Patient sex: M
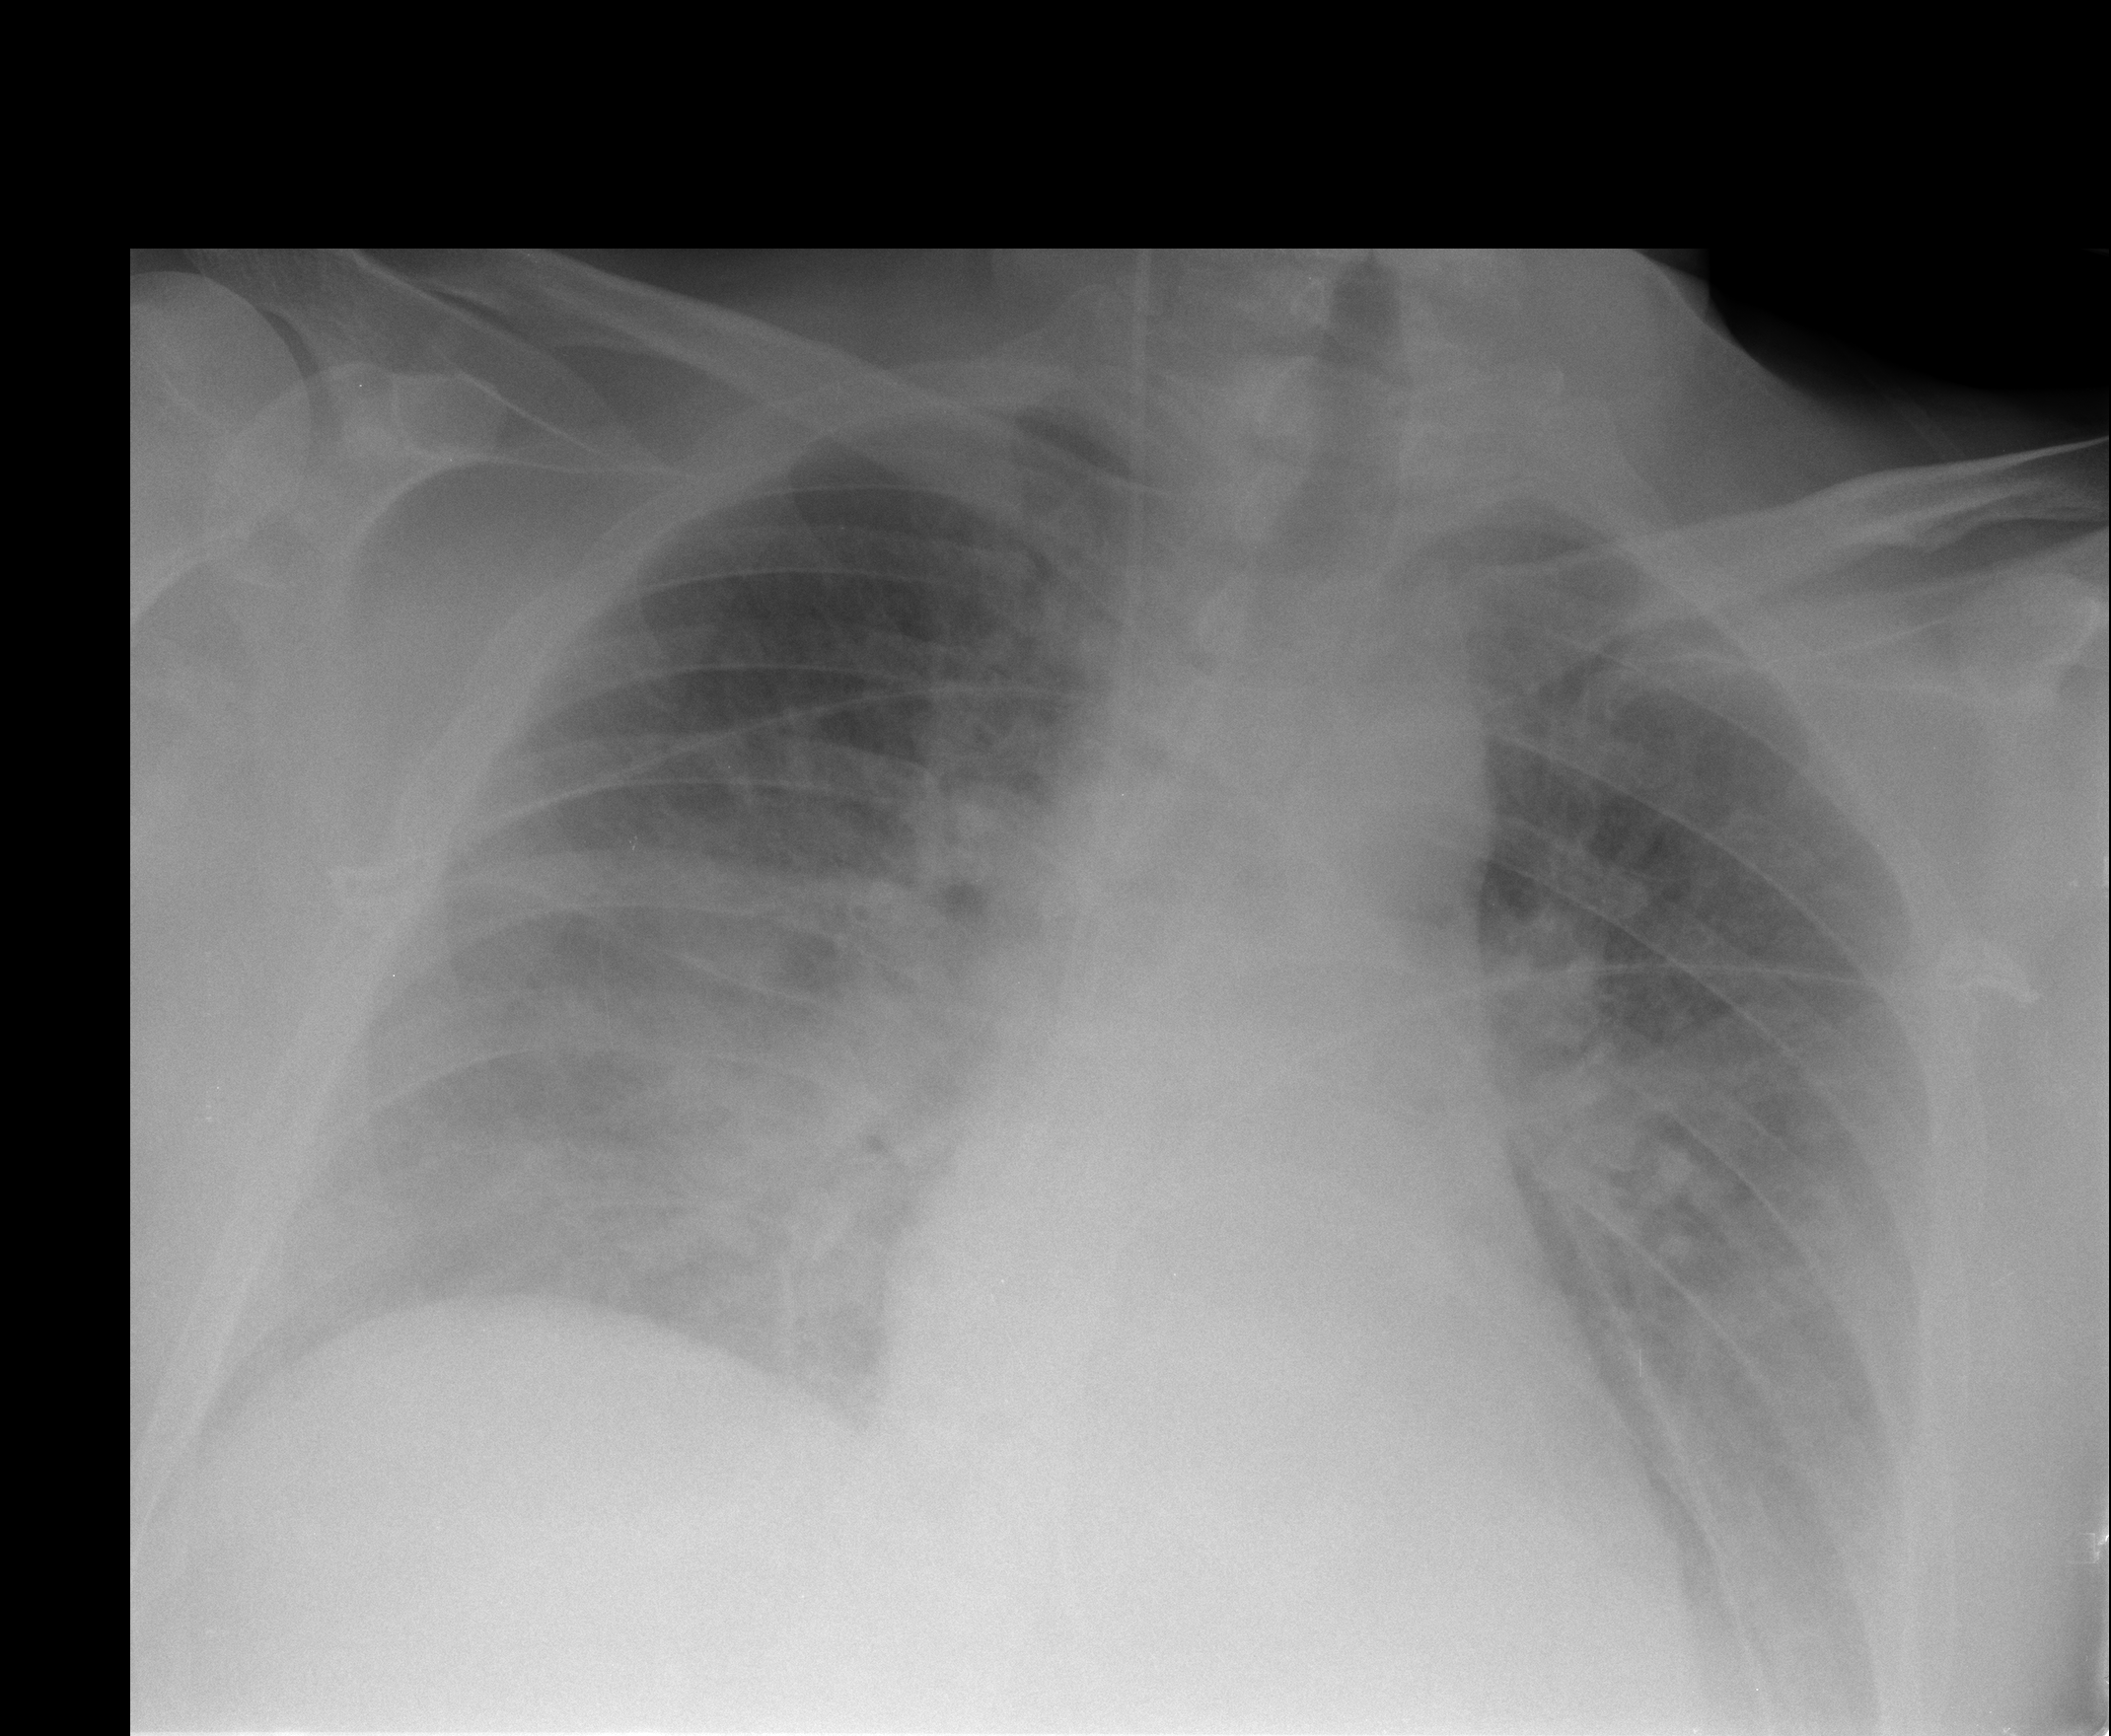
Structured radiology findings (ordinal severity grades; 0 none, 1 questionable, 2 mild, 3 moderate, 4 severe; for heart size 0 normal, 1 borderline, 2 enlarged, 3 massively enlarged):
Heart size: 0
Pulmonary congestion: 3
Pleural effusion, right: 2
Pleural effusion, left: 2
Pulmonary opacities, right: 2
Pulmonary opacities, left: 2
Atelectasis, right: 3
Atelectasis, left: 3